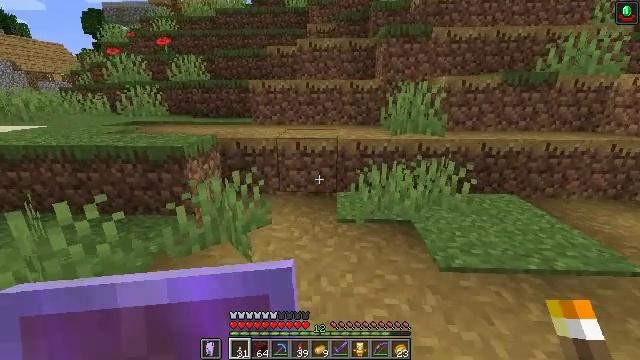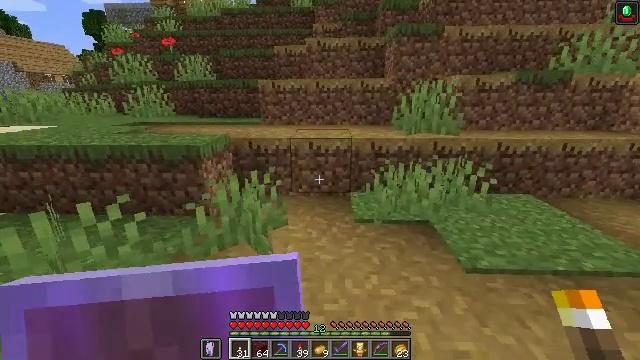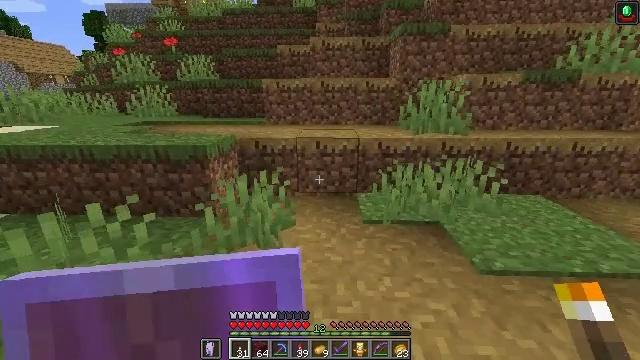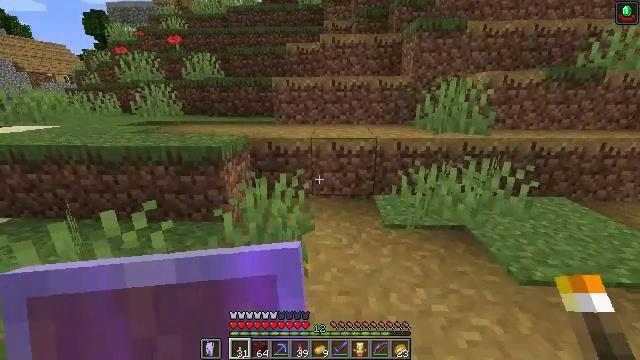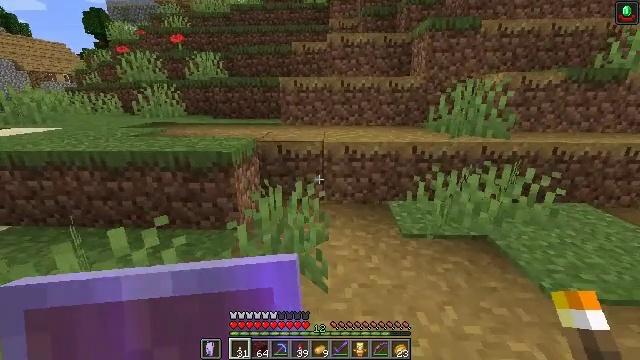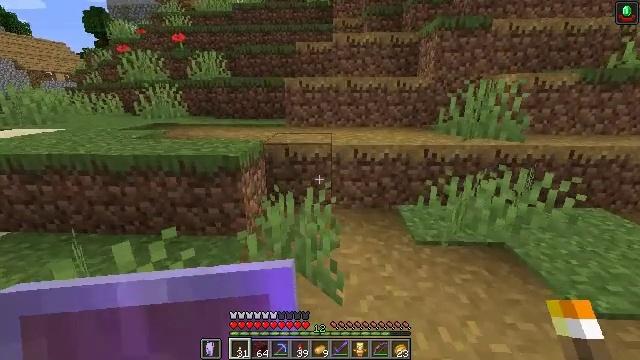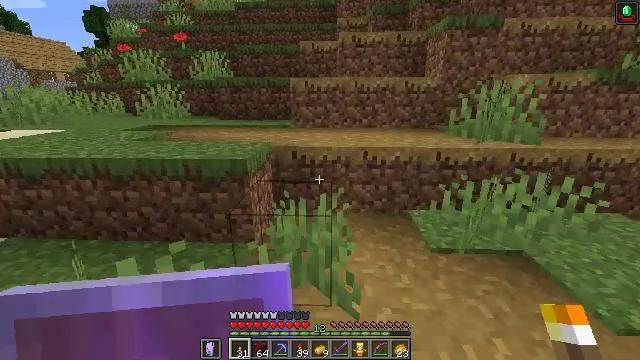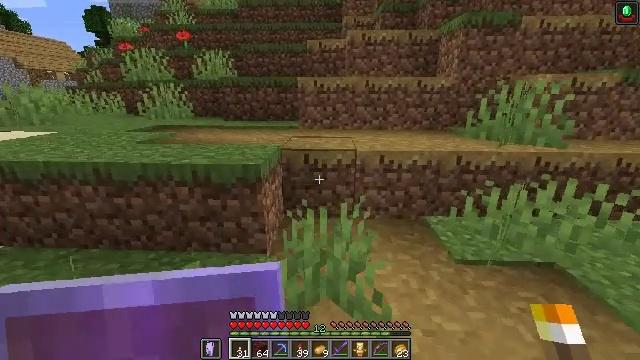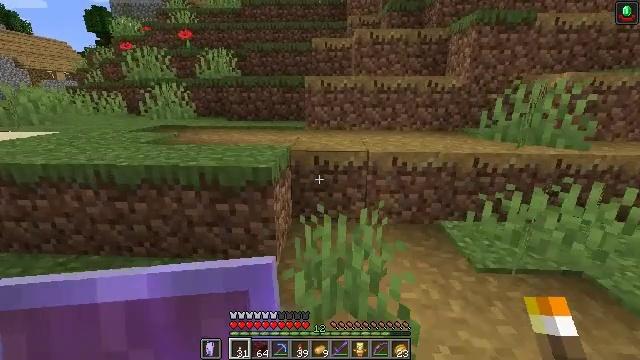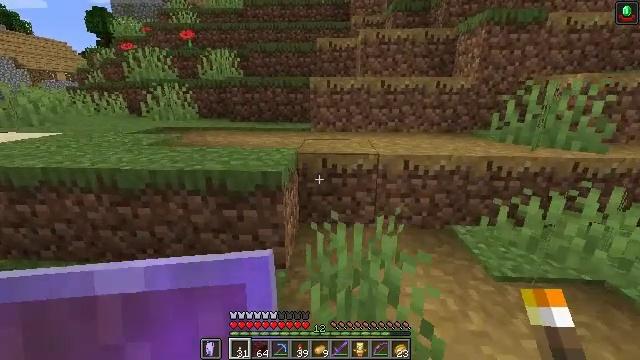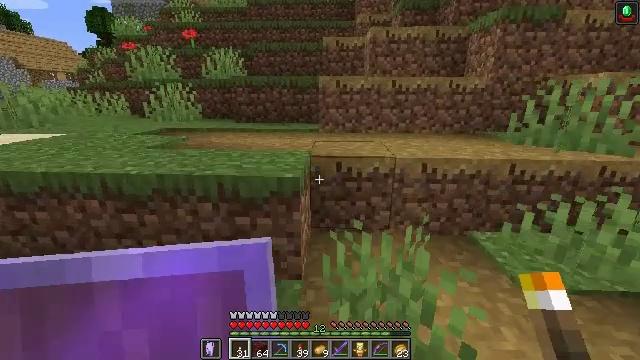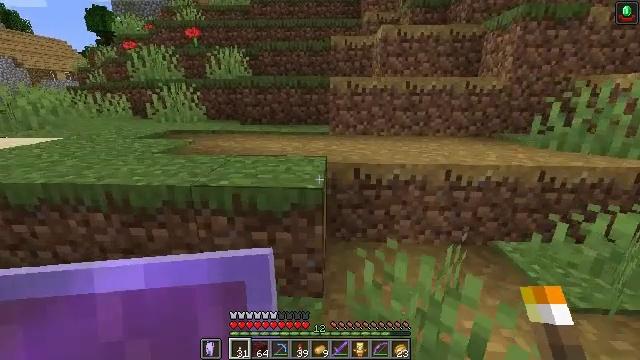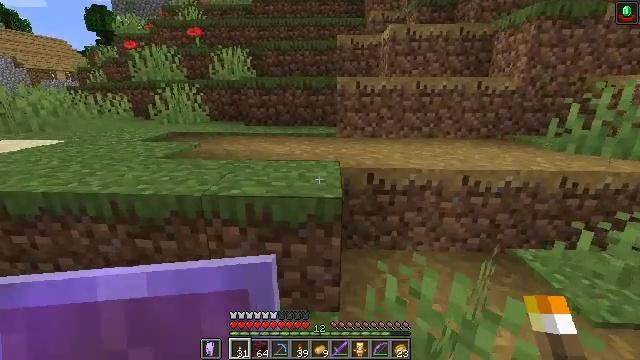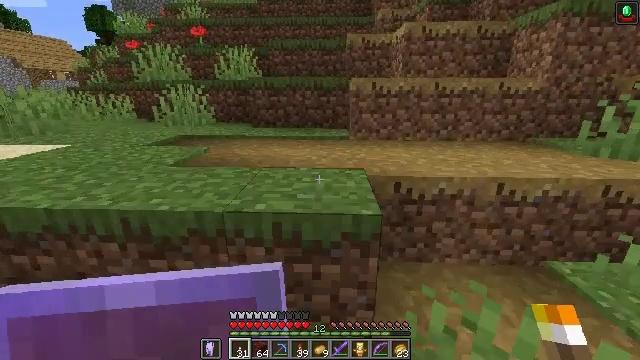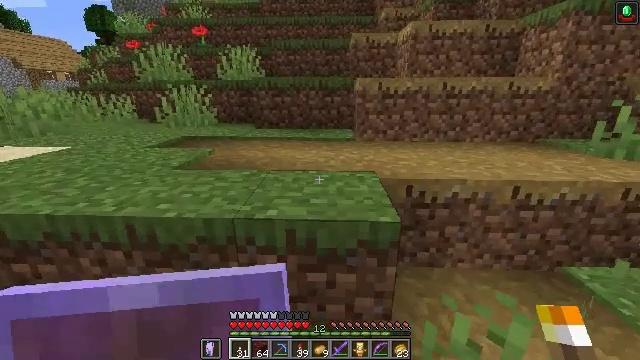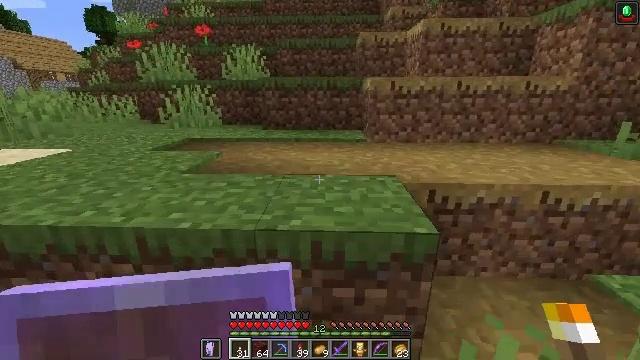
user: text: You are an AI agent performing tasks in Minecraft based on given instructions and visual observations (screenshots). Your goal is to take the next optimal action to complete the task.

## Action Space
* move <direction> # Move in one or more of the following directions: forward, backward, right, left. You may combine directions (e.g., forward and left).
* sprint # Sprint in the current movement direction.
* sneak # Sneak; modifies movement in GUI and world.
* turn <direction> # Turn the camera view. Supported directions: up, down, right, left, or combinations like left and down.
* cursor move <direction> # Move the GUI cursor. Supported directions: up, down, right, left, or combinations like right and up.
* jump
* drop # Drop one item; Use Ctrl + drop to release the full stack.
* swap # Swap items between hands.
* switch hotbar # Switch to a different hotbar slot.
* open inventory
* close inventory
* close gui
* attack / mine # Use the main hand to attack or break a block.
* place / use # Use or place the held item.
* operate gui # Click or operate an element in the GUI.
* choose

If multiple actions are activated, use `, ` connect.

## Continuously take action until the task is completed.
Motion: motion action
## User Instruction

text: Craft cooked mutton with raw mutton and coal in the furnace.
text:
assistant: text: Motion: move forward and move left
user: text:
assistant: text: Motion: move forward and move left
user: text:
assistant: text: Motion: move forward and move left
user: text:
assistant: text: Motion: move forward and move left
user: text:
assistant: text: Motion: move forward and move left
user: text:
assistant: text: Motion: move forward and move left
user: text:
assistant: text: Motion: move forward and move left
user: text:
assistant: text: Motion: move forward and move left
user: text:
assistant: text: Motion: move forward and move left
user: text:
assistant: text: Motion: move forward and move left
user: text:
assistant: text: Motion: move forward and move left
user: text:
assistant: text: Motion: move forward and move left
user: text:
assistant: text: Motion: move forward and move left
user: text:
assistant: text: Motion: move forward and move left
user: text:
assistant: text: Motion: move forward and move left
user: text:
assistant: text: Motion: move forward and move left
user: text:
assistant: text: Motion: move forward and move left
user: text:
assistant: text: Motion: move forward and move left
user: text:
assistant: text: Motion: move forward and move left, jump
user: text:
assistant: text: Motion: move forward and move left, jump
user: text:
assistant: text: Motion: move forward and move left, jump
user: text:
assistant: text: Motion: move forward and move left, jump
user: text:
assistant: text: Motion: move forward and move left
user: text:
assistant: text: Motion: move forward and move left
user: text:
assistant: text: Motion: move forward and move left
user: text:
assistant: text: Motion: move forward and move left
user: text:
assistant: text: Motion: move forward and move left
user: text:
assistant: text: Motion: move forward and move left
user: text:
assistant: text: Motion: move forward and move left
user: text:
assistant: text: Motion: move forward and move left